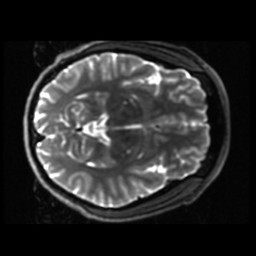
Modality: T2w
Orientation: axial
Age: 24
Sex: male
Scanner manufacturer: ge
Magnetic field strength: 3 T
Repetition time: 8.947 s
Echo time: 0.09798 s